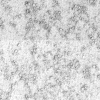
Atmospheric dust classification: not_dusty